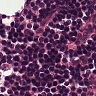
Metastatic tissue present: no